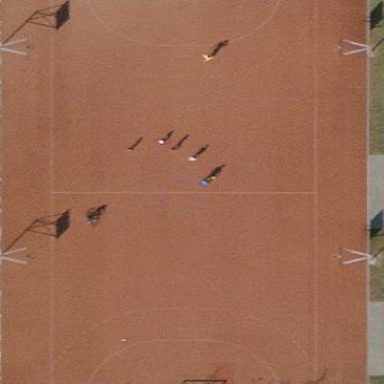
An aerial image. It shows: Multi-sport pitch with tartan surface for leisure activities on land.